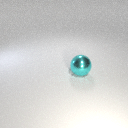
large cyan metal sphere